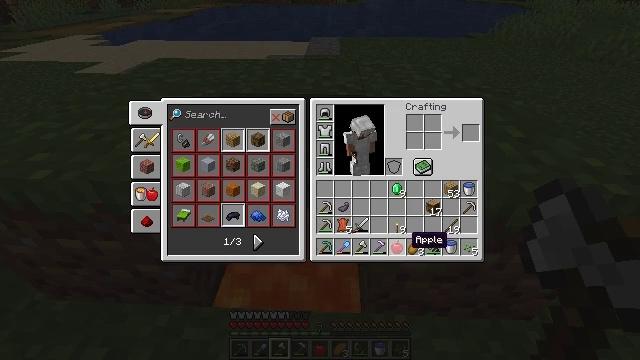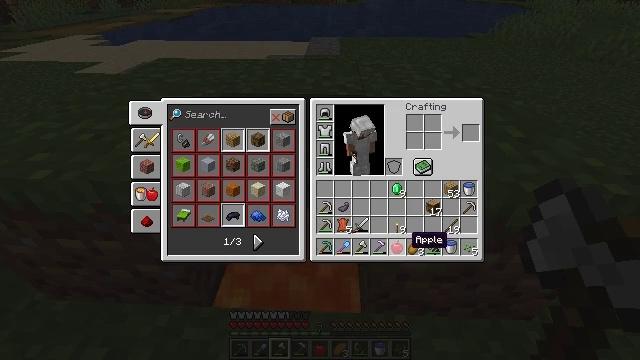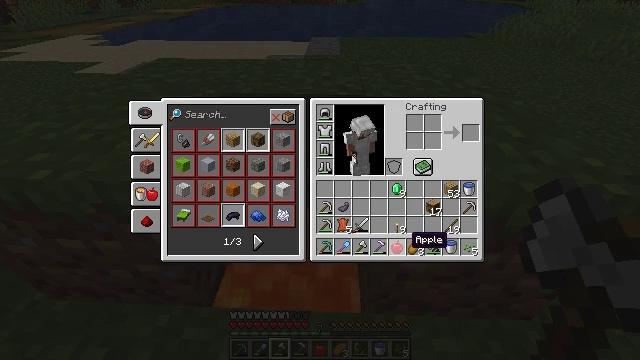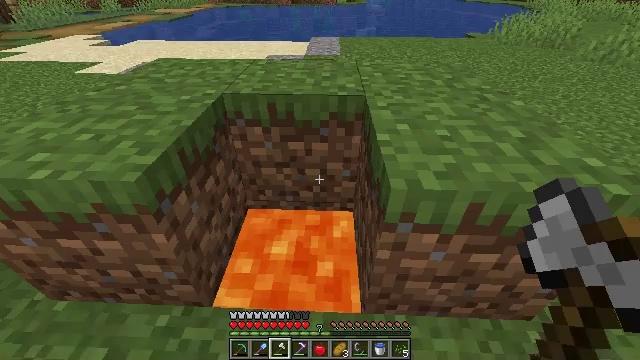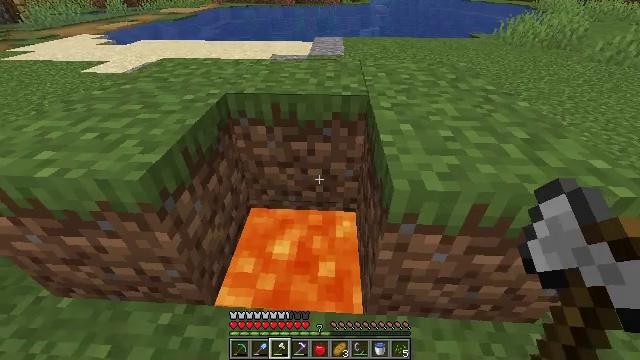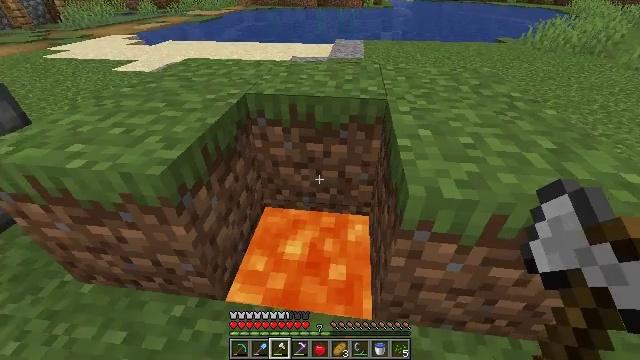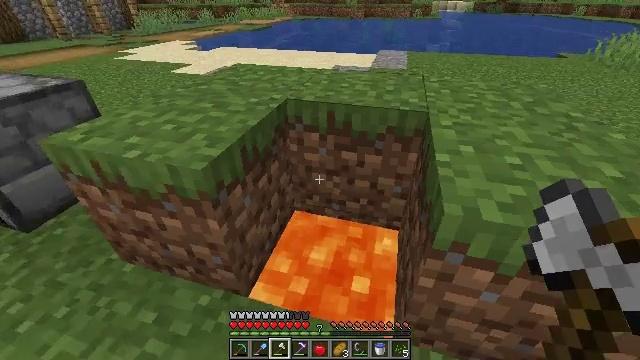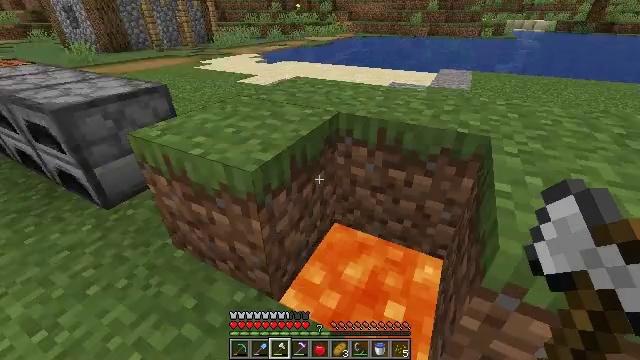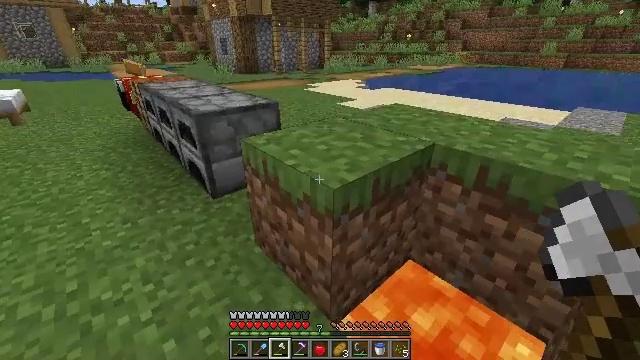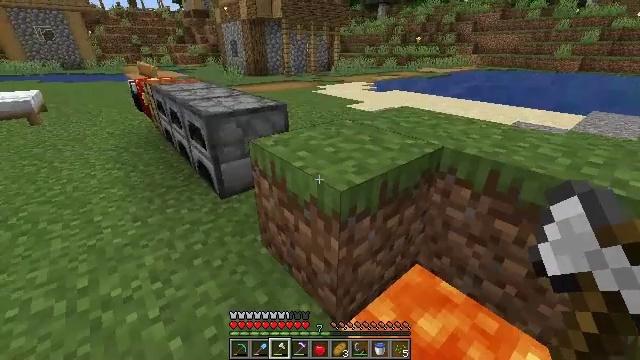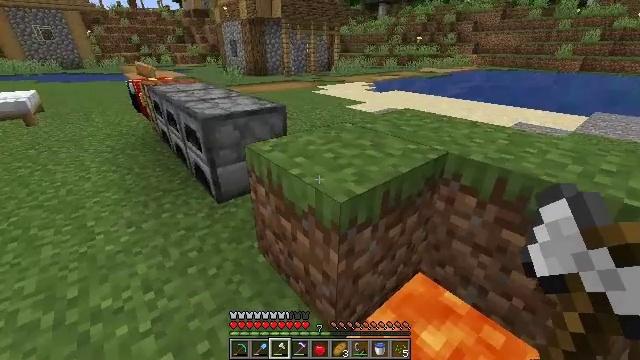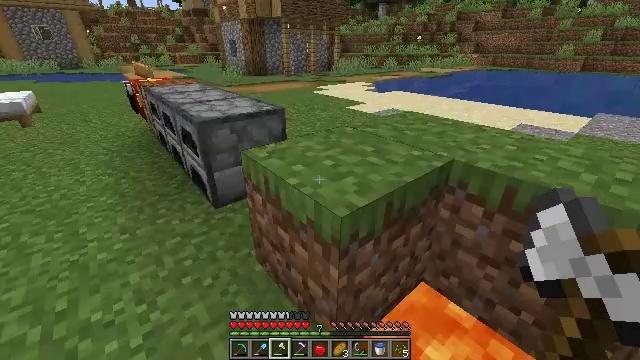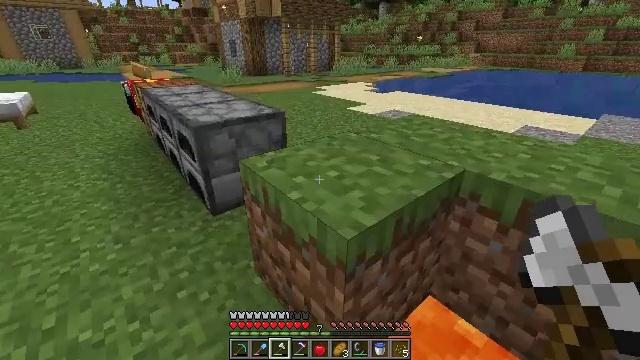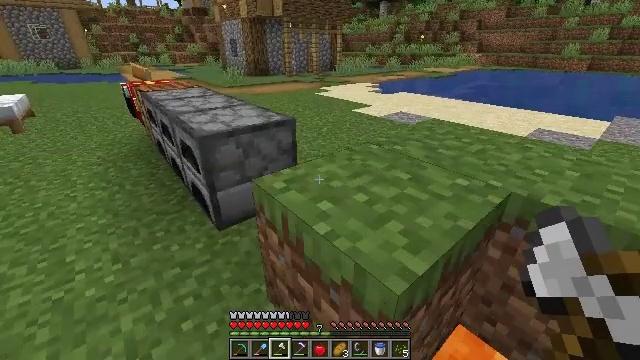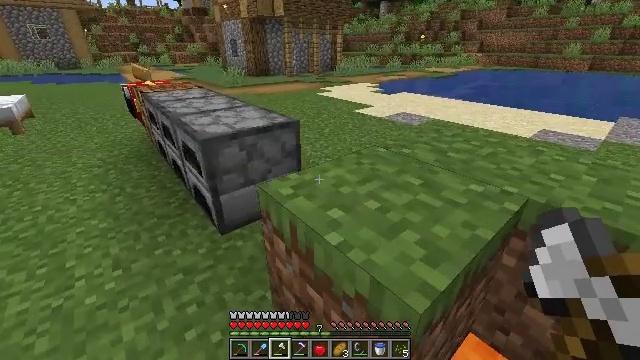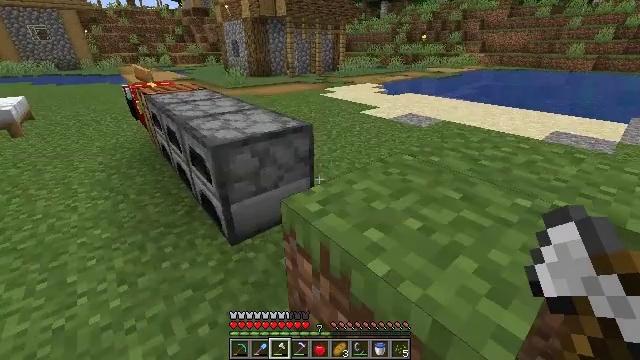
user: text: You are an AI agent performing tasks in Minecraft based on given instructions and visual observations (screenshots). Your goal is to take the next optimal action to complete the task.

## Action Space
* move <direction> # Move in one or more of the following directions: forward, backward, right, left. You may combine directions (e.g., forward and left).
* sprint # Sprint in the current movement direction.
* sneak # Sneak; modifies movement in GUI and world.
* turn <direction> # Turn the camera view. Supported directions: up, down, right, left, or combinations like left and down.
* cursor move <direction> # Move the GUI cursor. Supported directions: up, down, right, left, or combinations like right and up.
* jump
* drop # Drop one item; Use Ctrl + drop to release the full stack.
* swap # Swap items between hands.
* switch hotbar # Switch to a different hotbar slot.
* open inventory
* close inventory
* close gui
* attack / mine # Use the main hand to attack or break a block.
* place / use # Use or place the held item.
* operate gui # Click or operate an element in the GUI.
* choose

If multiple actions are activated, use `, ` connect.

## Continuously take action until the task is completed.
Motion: motion action
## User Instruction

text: Make a smithing table using the crafting interface.
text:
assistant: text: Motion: no_op
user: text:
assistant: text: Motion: no_op
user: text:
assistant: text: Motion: no_op
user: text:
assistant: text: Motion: close gui
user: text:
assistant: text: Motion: turn left
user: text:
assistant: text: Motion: turn left and up
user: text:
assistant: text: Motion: turn left and up
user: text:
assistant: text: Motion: turn left and up
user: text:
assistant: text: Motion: turn left
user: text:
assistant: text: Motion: move forward
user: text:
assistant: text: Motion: move forward
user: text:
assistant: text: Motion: move forward and move left
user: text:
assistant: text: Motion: move forward and move left
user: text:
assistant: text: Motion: move forward and move left
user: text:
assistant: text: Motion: move forward and move left
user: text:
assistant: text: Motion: move forward and move left
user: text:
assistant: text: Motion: move forward and move left
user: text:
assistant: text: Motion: move forward and move left
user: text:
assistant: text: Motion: move forward and move left
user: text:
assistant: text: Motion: move forward and move left
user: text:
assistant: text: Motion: move forward and move left
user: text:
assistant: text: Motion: move forward and move left, turn right
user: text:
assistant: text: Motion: move forward and move left, turn right
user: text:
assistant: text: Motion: move forward and move left, turn right
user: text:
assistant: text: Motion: move forward and move left
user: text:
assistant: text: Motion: move forward and move left
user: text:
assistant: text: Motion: move forward and move left
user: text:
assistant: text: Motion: move forward and move left
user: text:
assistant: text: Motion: move left
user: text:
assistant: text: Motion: move left